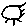
Label: sun